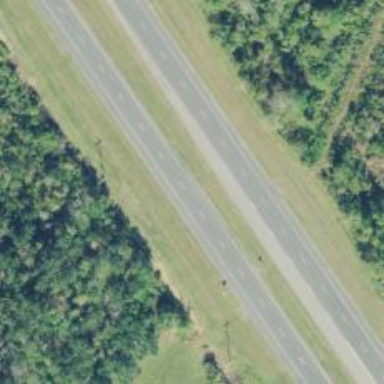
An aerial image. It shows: Secondary link road.